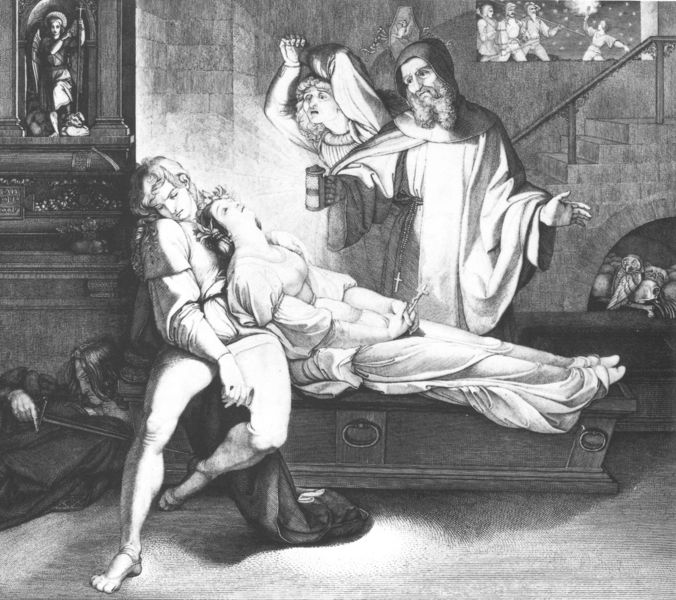
Titel: Romeo und Julia
Künstler: Peter Cornelius
Institution: Privatbesitz
Schlagwörter: mann, schlaf, weiß, frauen, menschen, frau, lampe, laterne, männer, zeichnung, jung, schädel, tod, tot, paar, liebe, erschrecken, krank, selbstmord, druck, schwarz-weiss, stich, scharz, schwert, liebespaar, gruft, sarg, grab, julia, romeo, mönch, schreck, gebeine, eulen, kami